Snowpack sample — Loveland Pass, Silver Plume, Colorado, USA (2/11/26, 12:00 PM MST)
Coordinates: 39.663, -105.886
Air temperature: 35 °F
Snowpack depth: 82 cm
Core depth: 30 cm
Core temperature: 28.4 °F
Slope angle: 13°, slope face: 12°
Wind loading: high
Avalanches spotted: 1
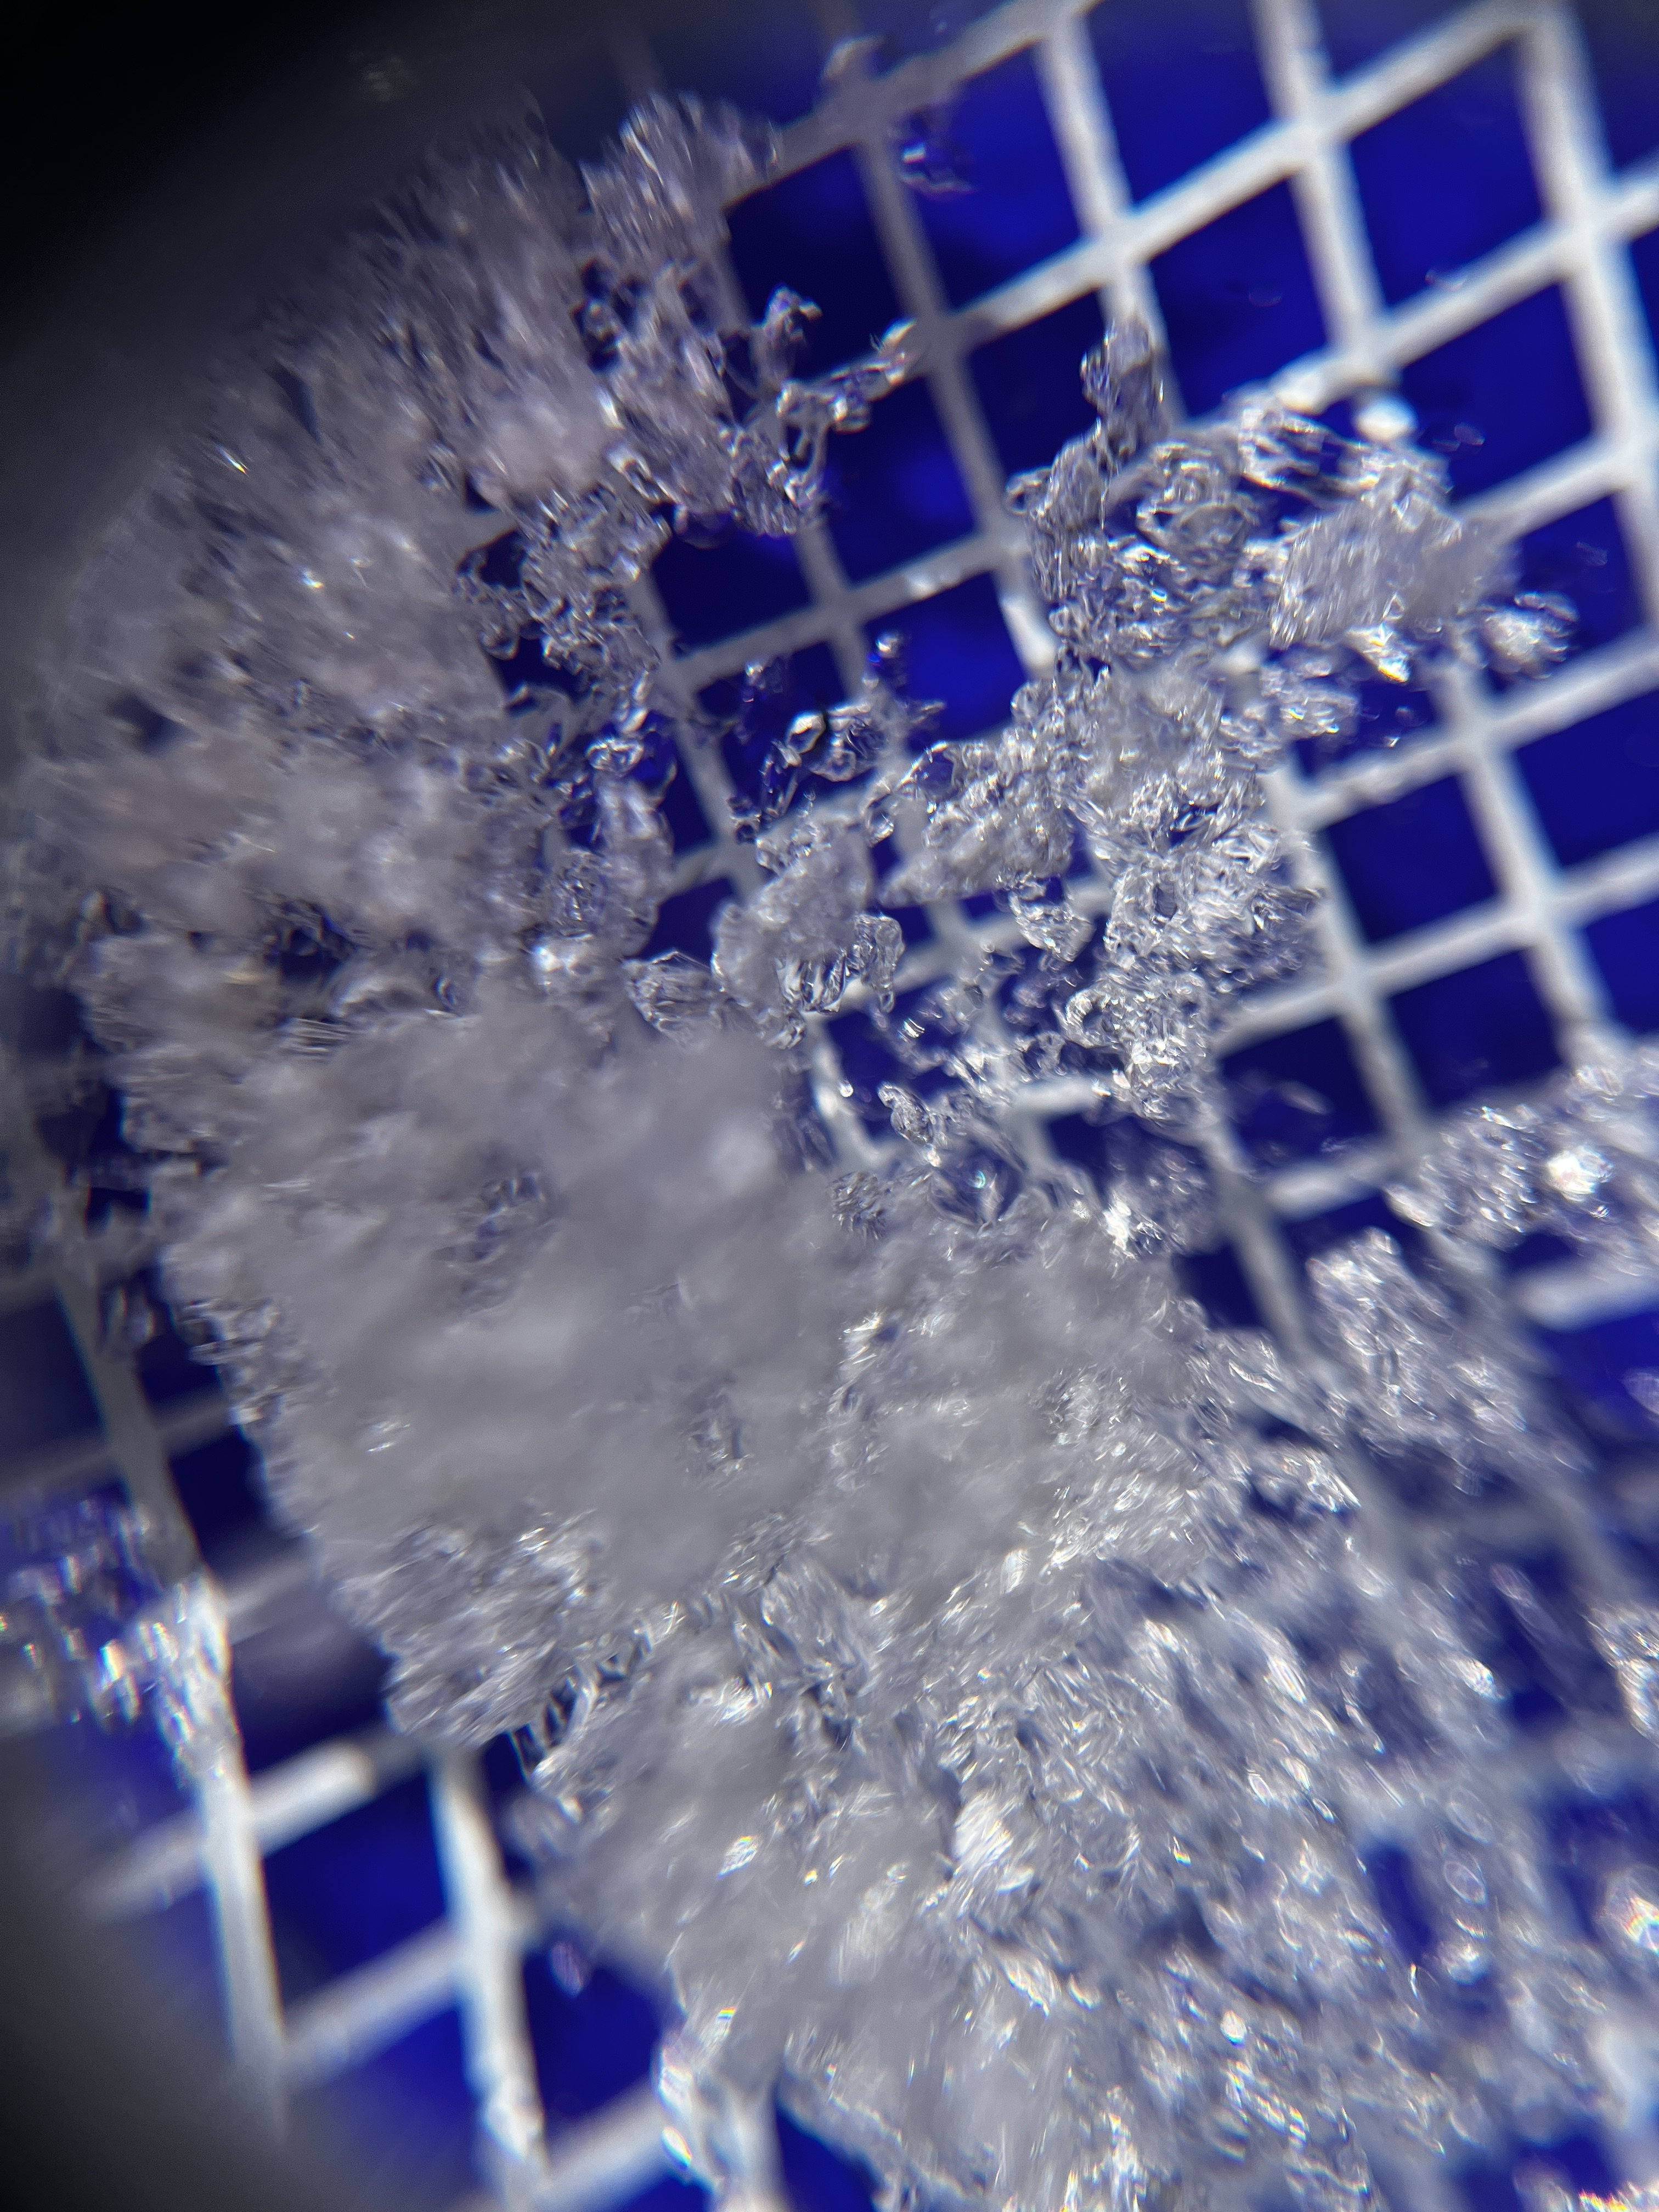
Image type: magnified_profile
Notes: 1 small avalanche spotted on the north side of the bowl, lots of wind loading